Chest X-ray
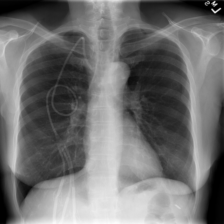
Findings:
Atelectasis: negative
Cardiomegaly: negative
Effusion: negative
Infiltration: negative
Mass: negative
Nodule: negative
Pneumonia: negative
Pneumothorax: negative
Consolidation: negative
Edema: negative
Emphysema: negative
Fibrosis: negative
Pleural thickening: negative
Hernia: negative